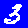
Digit: 3